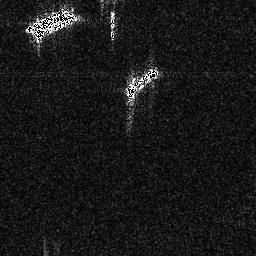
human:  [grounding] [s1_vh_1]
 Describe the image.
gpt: In the satellite image, there is  <ref>1 medium ship </ref> <box>[[48, 25, 62, 37, 0]]</box> located at center,  <ref>1 medium ship </ref> <box>[[9, 2, 28, 13, 0]]</box> located at top left,  <ref>1 small ship </ref> <box>[[42, 3, 44, 14, 0]]</box> located at top.